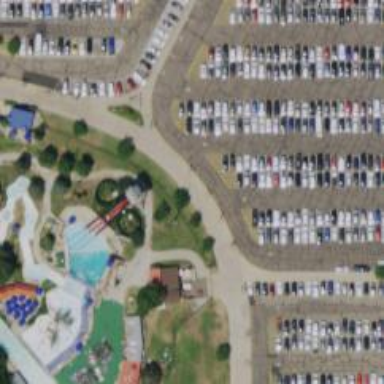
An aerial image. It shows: Water slide attraction.